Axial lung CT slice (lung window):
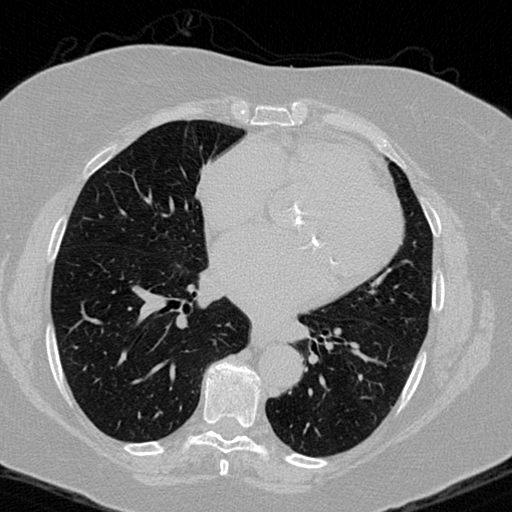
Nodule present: no